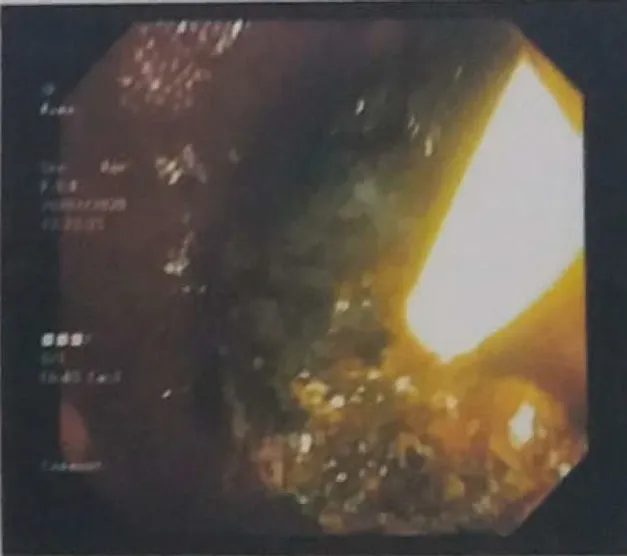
Extracted stones during ERCP.
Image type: radiology (ultrasound)